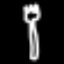
Label: fork